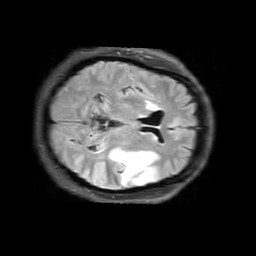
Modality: FLAIR
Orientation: axial
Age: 57
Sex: female
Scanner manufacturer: philips
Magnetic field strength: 3 T
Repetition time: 11 s
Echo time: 0.12 s